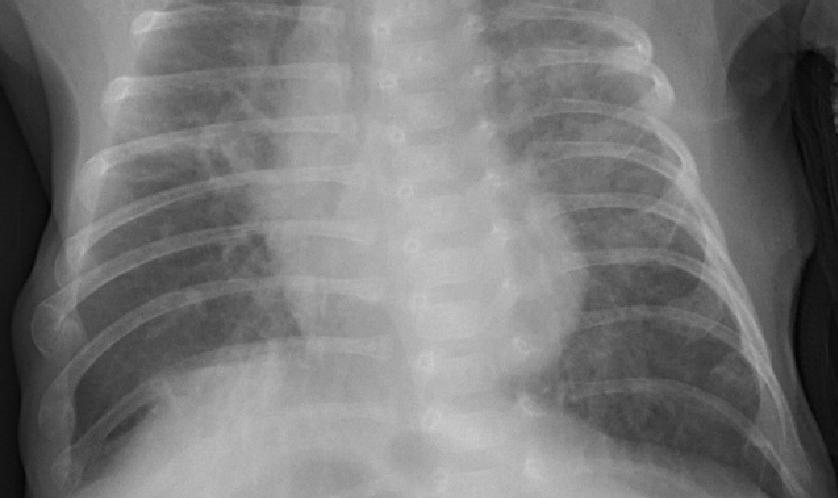
Diagnosis: PNEUMONIA